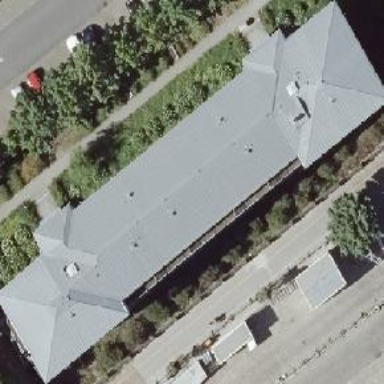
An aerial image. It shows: Building with hipped roof.